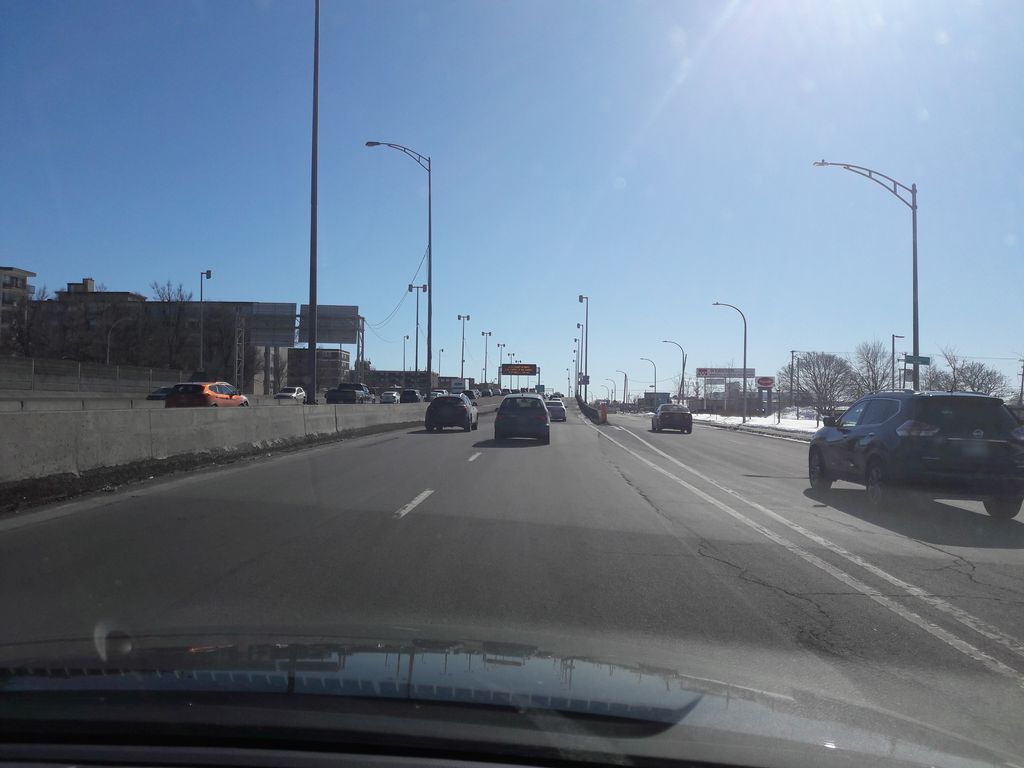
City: montreal